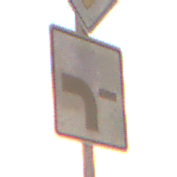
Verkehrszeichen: VerlaufVorfahrtsstrasse6
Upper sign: Vorfahrtsstrasse
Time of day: SunriseSunset
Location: Outdoor (Nature)
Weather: PartlyCloudy
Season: NotSpecified
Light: Natural